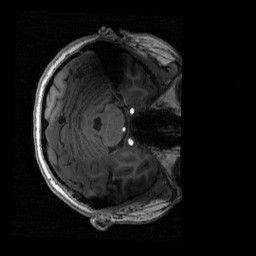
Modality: T1w
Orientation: axial
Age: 27
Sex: female